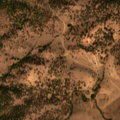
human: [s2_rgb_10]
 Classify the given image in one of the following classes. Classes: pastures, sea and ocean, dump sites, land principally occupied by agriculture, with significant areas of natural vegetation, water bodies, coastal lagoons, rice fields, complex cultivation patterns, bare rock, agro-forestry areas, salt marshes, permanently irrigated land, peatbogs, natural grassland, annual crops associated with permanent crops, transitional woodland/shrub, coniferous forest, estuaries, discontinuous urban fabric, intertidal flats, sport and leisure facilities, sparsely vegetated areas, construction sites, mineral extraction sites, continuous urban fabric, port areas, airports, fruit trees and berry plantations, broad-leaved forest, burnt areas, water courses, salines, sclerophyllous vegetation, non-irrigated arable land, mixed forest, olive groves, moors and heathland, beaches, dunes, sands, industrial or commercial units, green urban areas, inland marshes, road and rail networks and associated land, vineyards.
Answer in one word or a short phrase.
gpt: pastures, agro-forestry areas, natural grassland